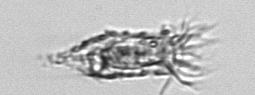
Label: Tintinnopsis